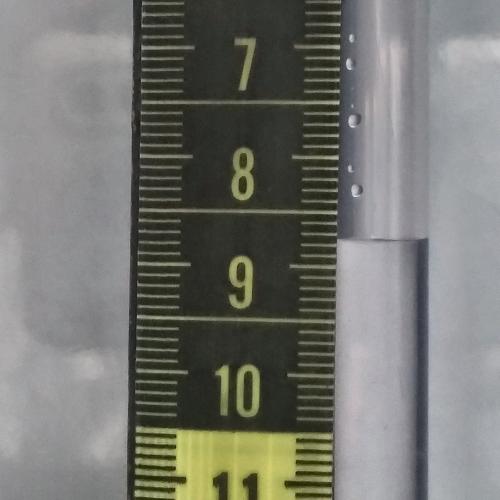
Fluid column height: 8.8 cm